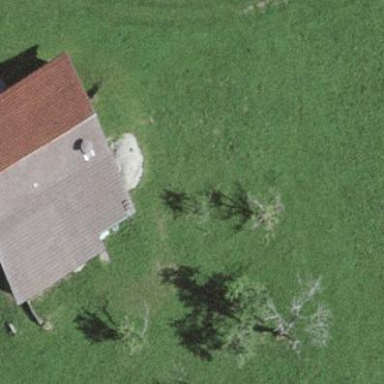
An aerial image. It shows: Barn.